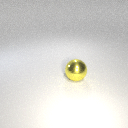
large yellow metal sphere